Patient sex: M
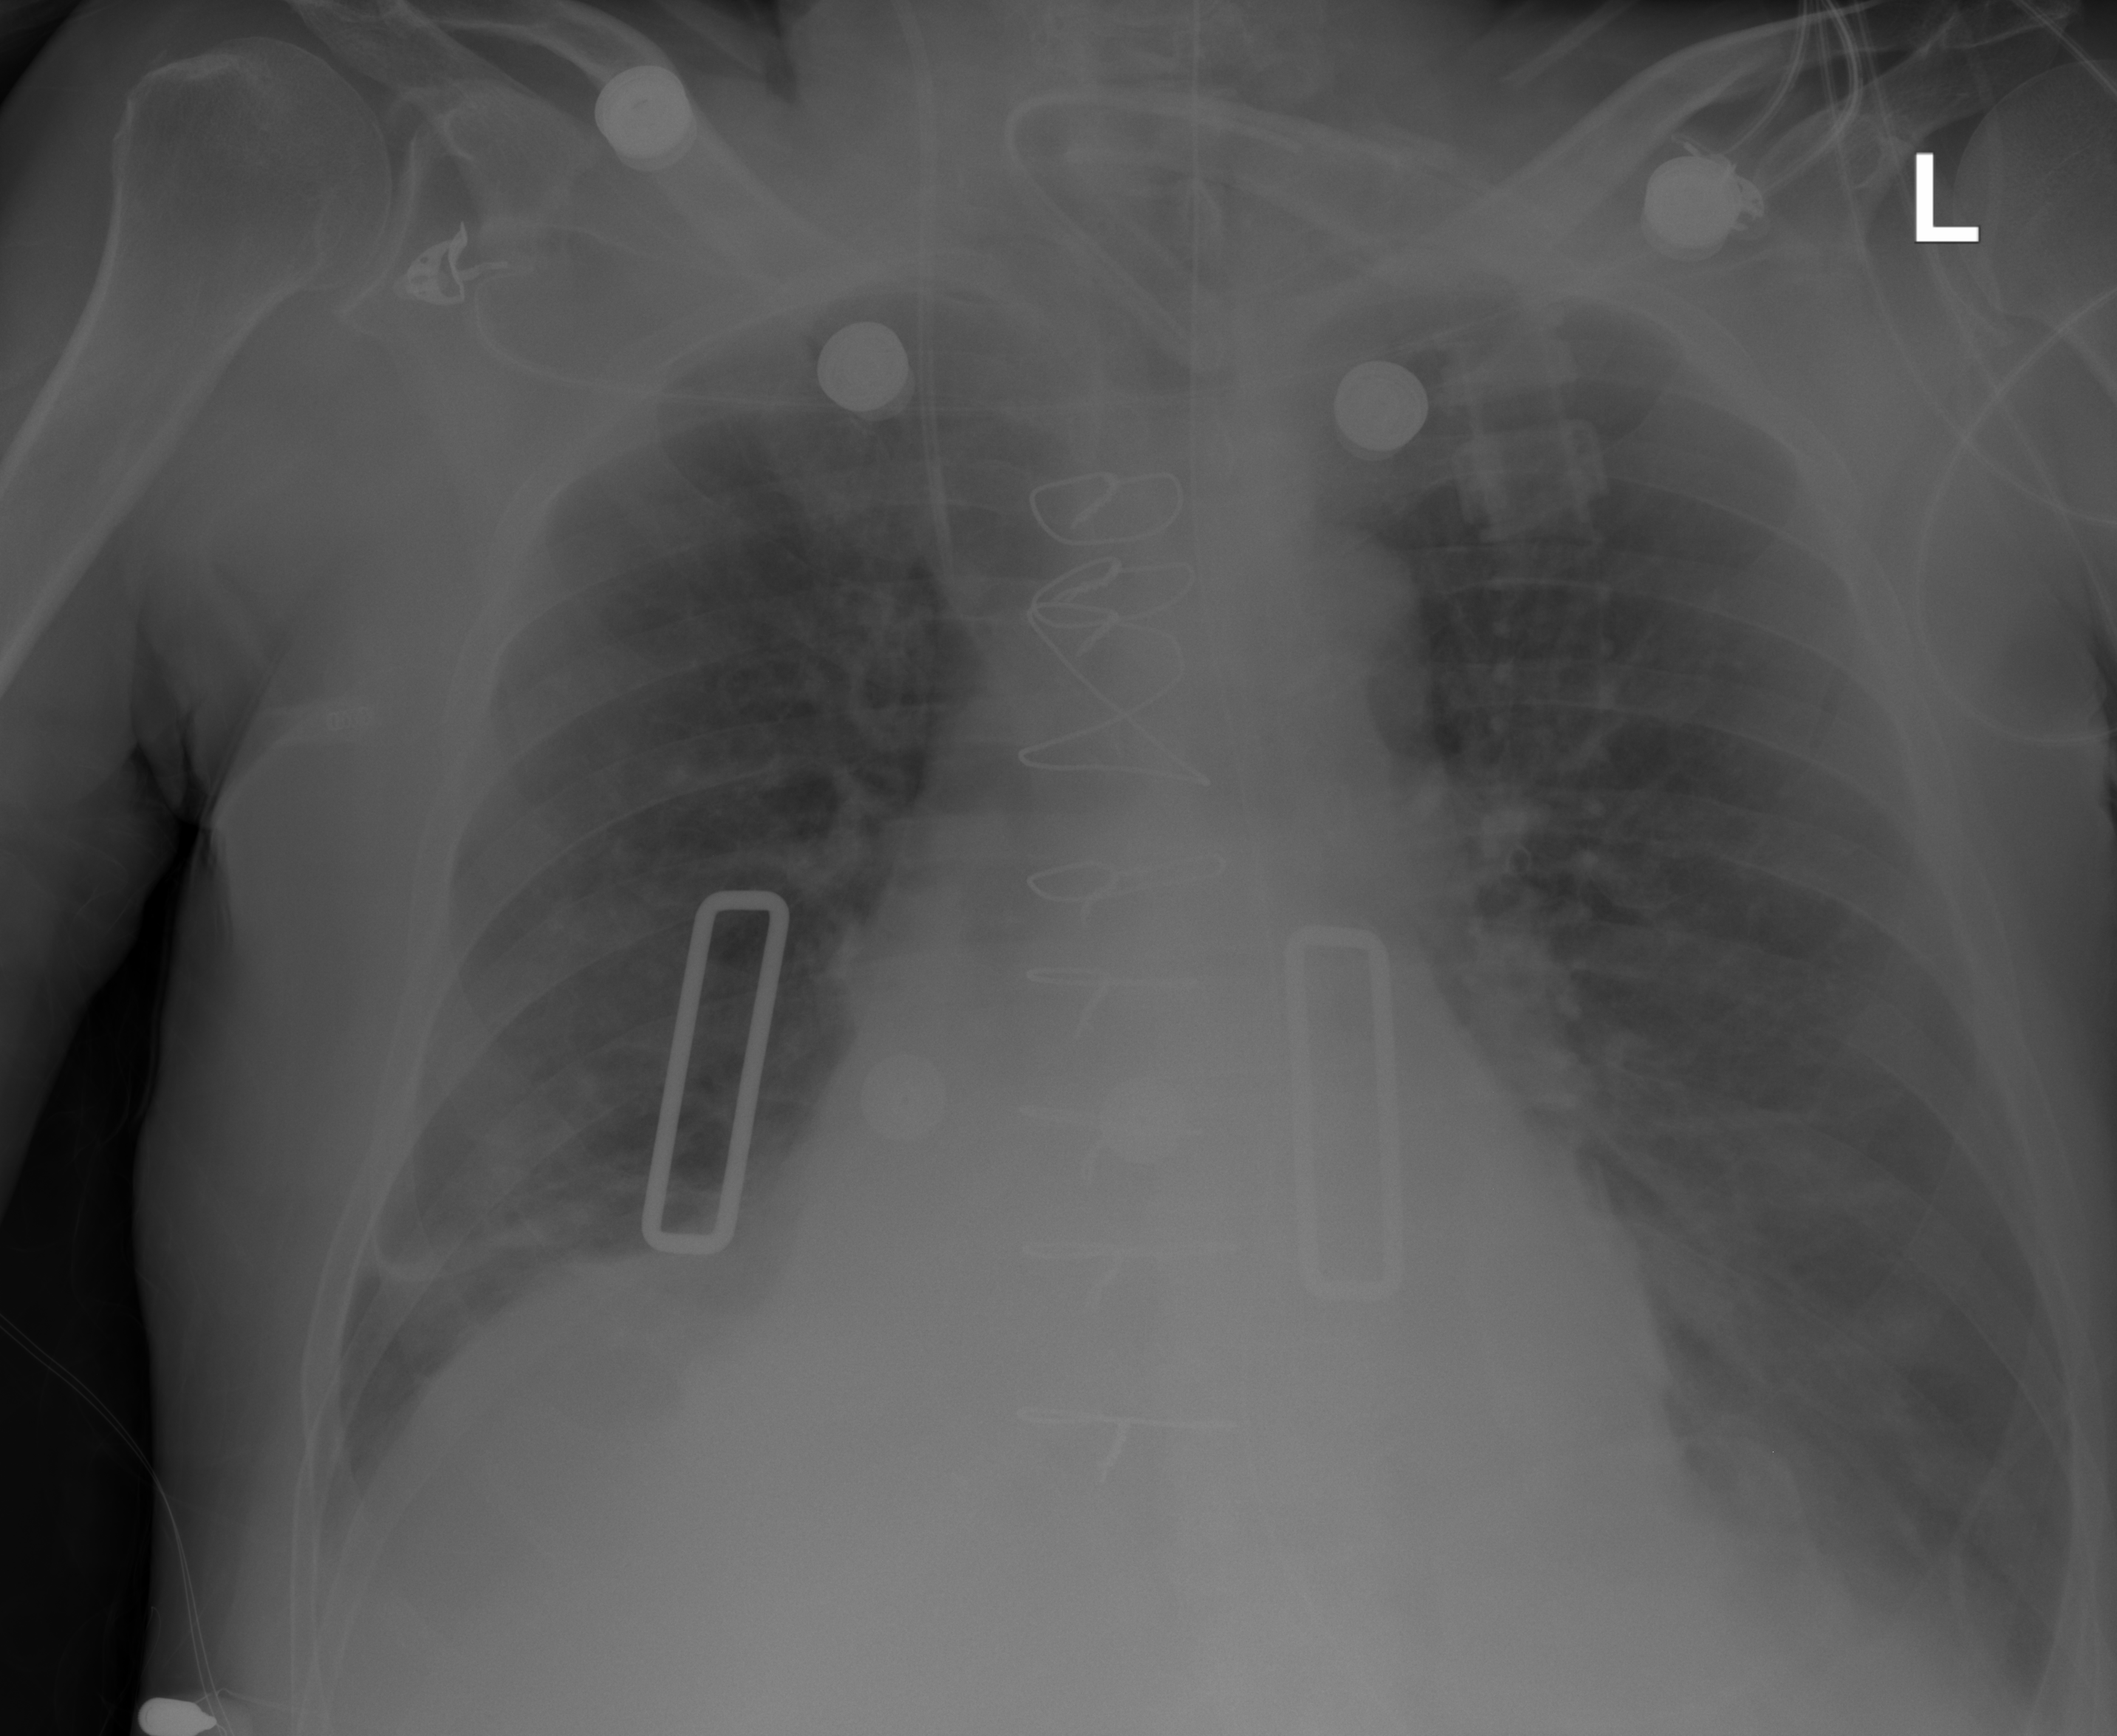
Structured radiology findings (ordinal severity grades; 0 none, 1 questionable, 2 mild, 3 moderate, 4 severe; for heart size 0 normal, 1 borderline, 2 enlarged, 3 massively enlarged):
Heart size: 2
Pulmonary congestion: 1
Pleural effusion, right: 1
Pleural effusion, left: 2
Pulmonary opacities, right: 0
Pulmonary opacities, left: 0
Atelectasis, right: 2
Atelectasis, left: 2